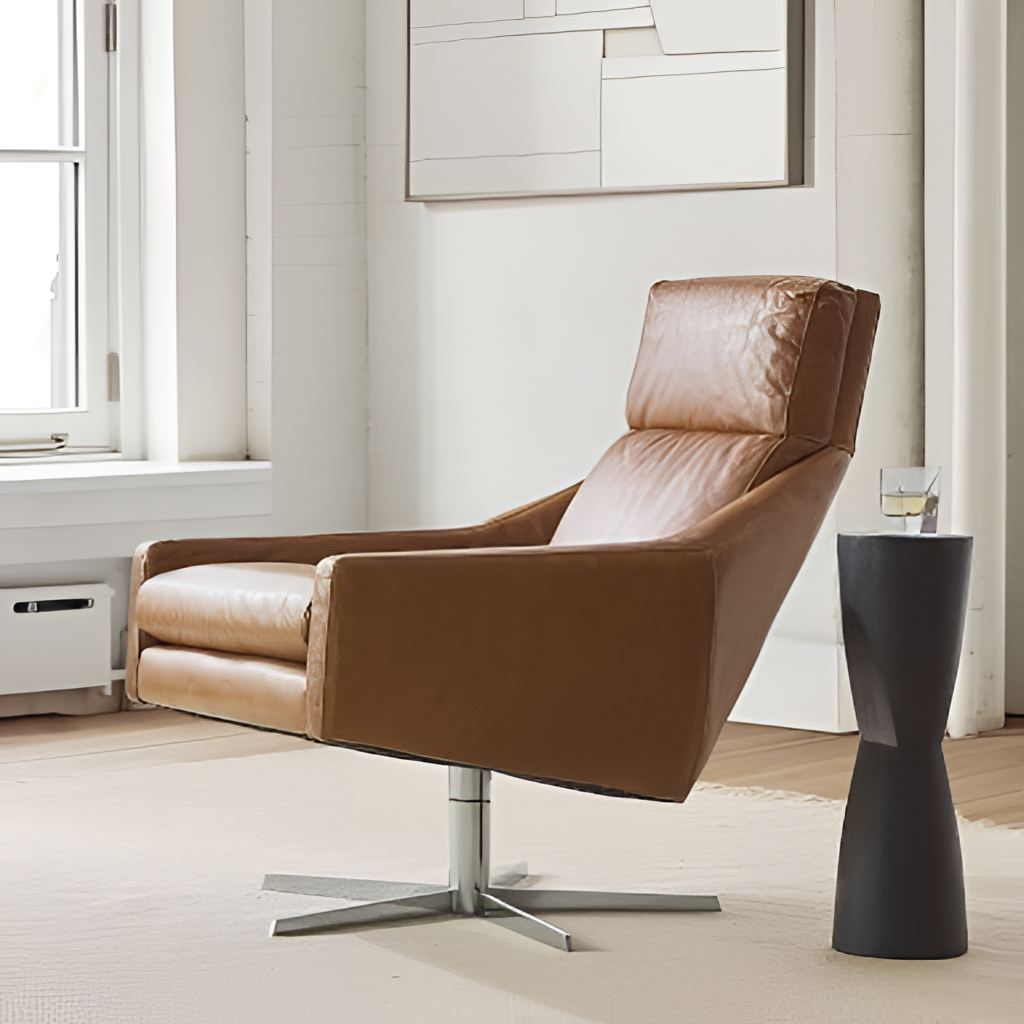
living room, leather armchair, contemporary, beige carpet flooring, with solid pattern, paint wallpaper, with solid pattern